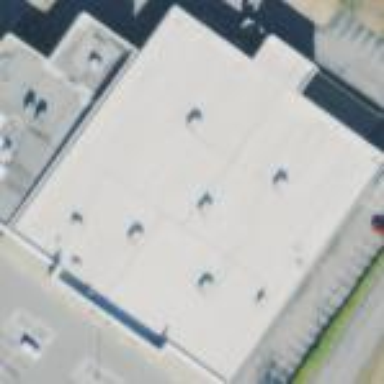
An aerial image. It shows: Building housing furniture shop.